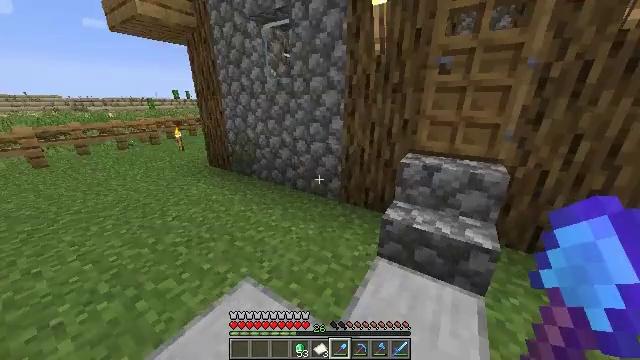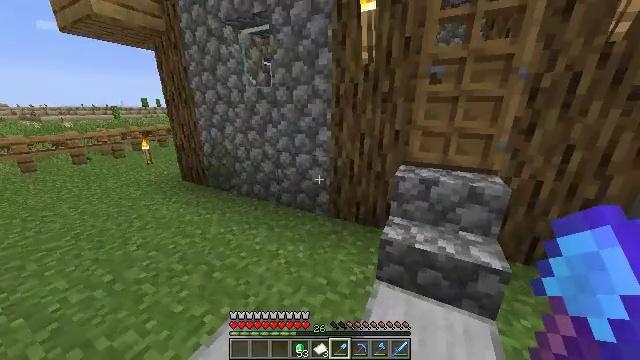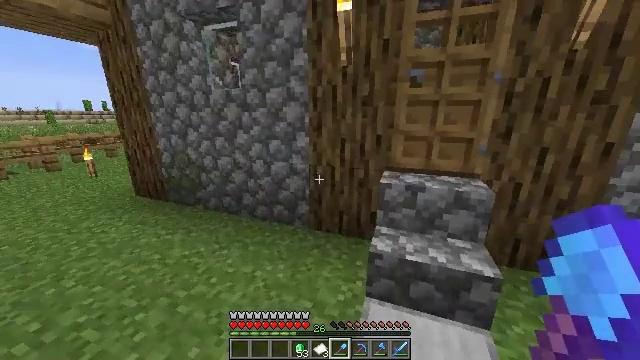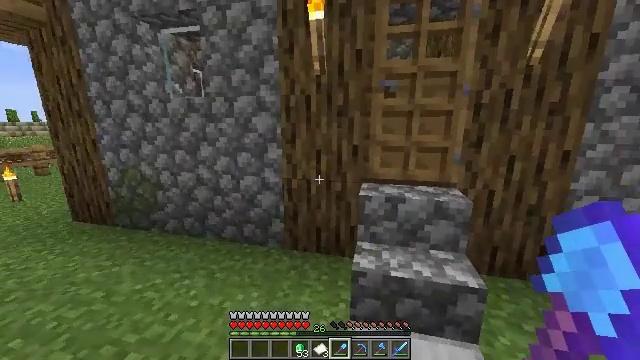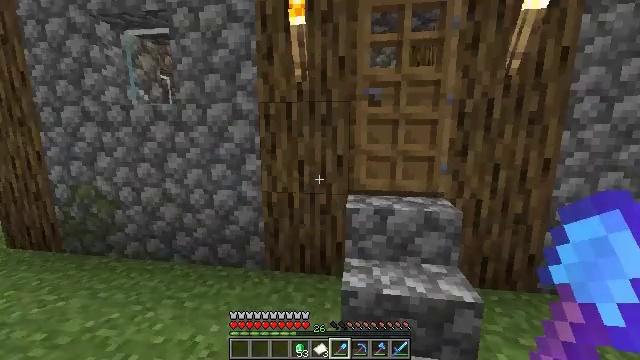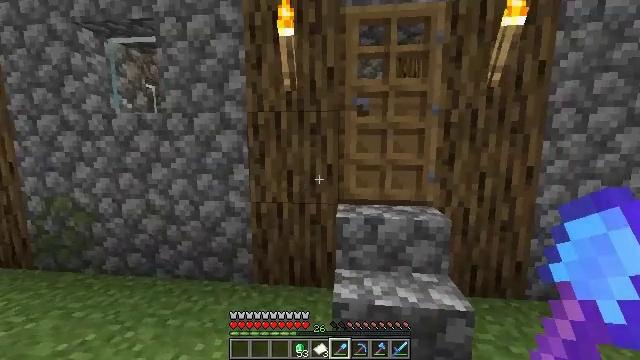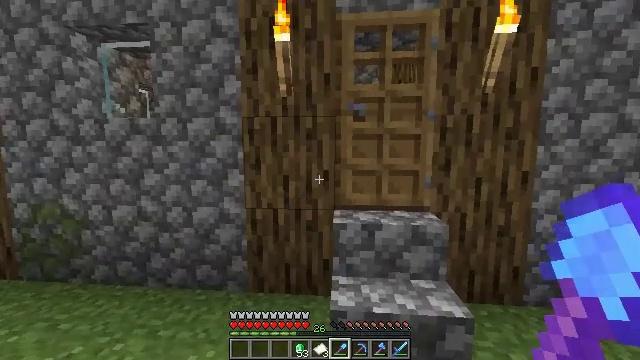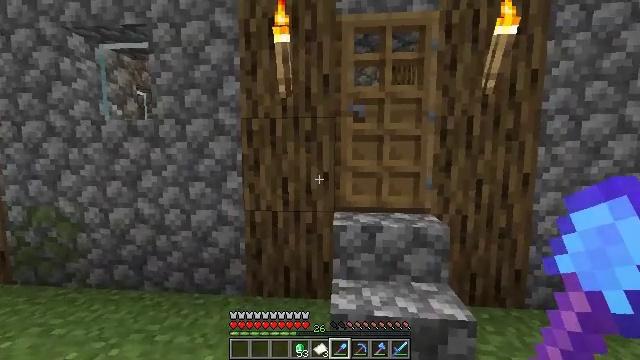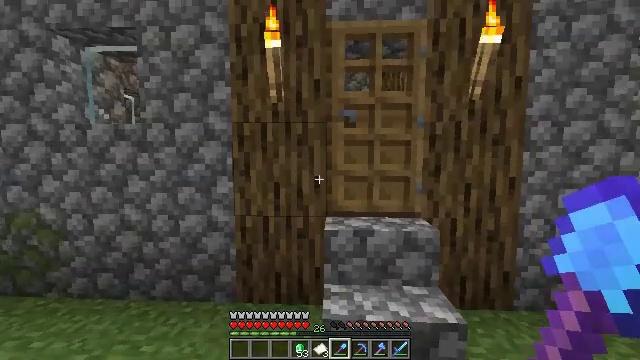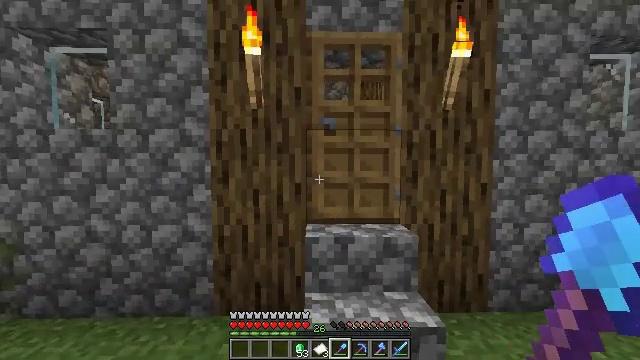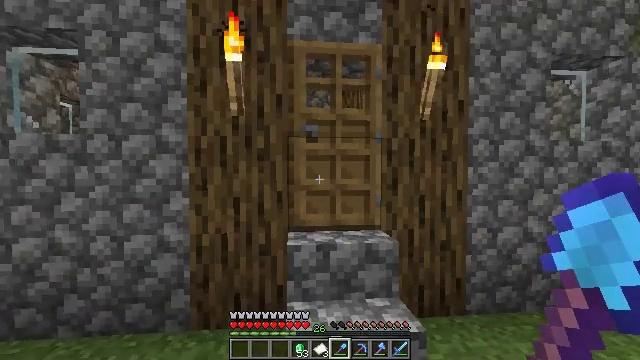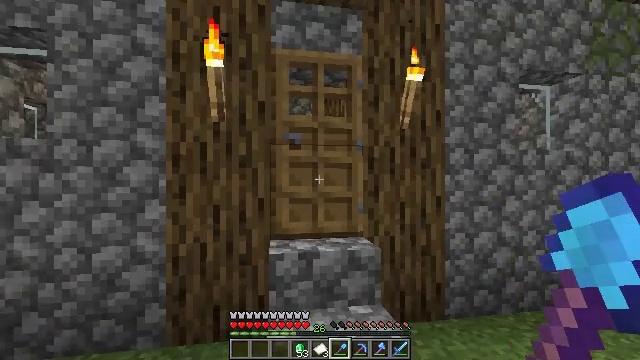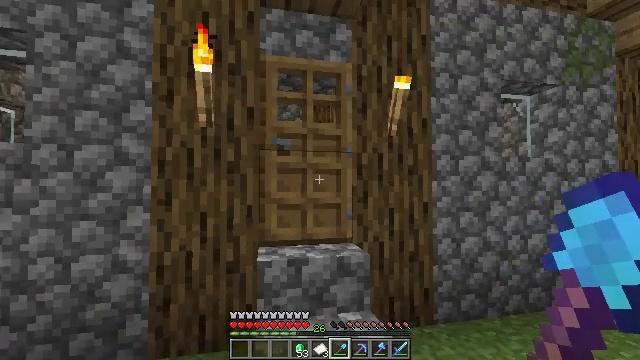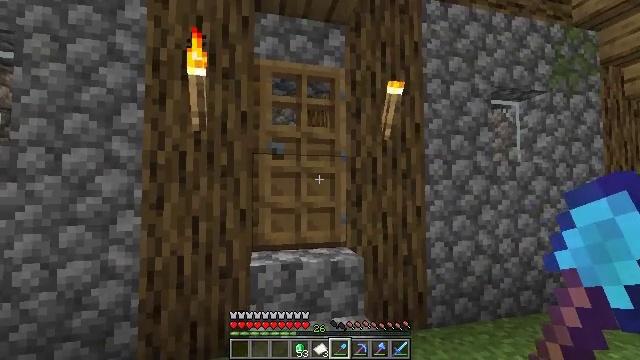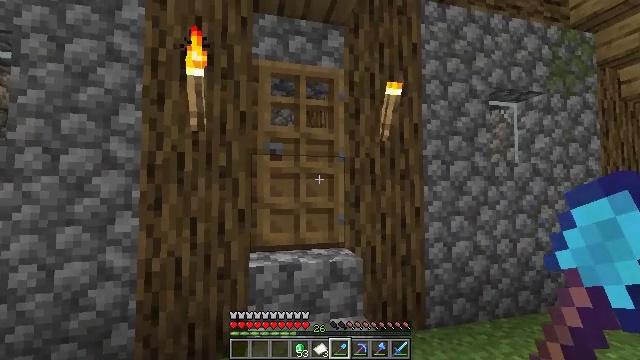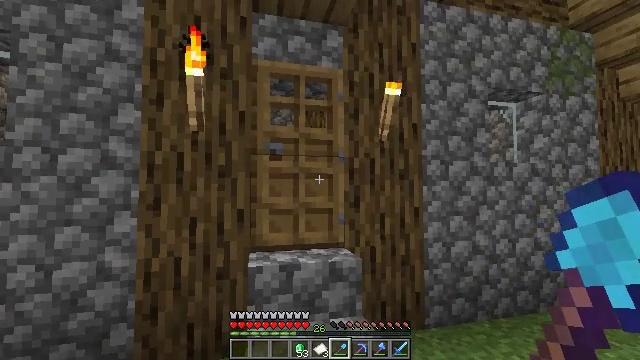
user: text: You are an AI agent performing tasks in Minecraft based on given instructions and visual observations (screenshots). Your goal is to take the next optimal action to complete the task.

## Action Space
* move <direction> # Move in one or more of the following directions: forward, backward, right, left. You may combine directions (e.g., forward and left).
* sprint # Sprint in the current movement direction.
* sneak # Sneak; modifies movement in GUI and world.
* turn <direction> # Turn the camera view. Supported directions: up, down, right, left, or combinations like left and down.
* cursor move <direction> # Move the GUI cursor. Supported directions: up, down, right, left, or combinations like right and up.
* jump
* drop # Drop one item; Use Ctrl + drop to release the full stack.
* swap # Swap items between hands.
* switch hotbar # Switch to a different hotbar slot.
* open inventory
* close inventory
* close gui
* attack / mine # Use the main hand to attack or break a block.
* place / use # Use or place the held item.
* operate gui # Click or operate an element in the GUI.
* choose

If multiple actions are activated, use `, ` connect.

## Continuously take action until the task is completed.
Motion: motion action
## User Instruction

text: Gather the oak fence pieces.
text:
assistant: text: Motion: turn right and up
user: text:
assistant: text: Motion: turn right and up
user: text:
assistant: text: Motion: turn right and up
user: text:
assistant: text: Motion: turn right and up
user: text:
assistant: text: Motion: turn right and up
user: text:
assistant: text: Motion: turn right and up
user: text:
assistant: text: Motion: no_op
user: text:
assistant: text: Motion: turn right and up
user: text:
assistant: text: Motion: turn right and up
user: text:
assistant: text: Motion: turn right and up
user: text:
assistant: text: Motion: turn right and up
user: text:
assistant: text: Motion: turn right and up
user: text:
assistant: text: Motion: turn right
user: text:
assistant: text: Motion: no_op
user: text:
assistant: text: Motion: no_op
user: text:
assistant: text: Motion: no_op
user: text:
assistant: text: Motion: no_op
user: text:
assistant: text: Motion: no_op
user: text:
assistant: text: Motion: no_op
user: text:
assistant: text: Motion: use / place
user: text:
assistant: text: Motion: use / place
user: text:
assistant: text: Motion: move forward, use / place
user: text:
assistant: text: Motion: move forward
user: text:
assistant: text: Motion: move forward
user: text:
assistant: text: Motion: move forward
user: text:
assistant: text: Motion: move forward
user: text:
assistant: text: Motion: move forward
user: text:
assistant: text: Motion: move forward
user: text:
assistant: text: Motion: move forward
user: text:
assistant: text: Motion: move forward, turn left and down